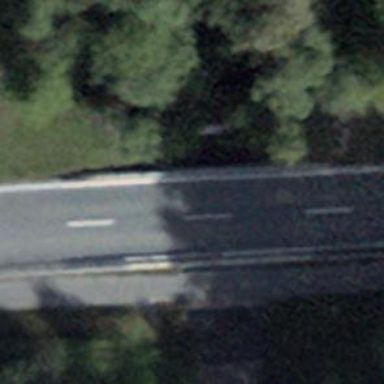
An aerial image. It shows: Primary road with asphalt surface.